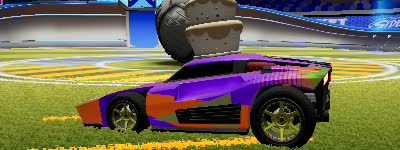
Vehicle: breakout